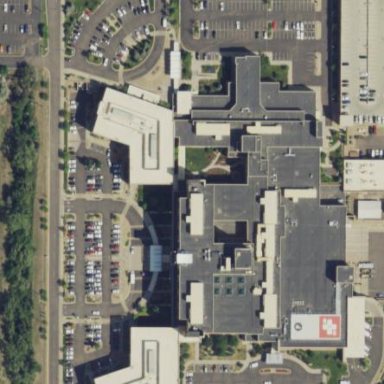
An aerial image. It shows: Hospital building serving as healthcare amenity.